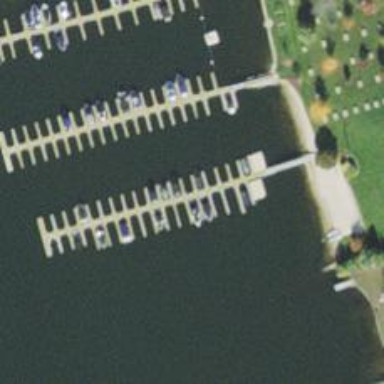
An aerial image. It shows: Man-made pier.